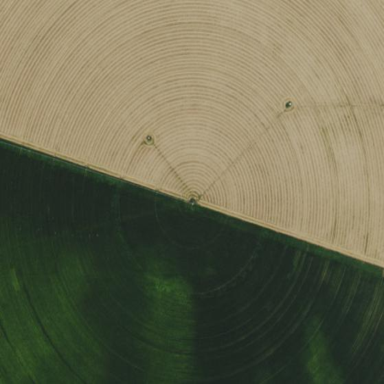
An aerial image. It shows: Farmland with pivot irrigation system.